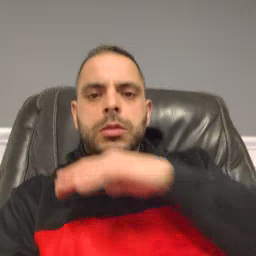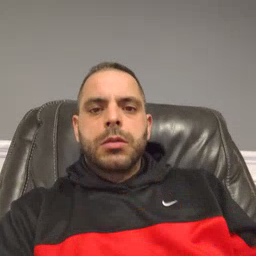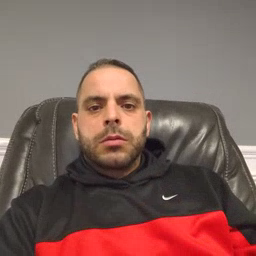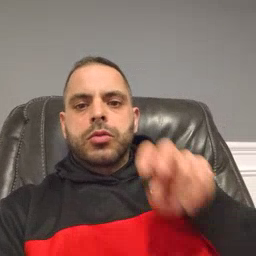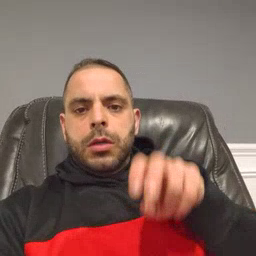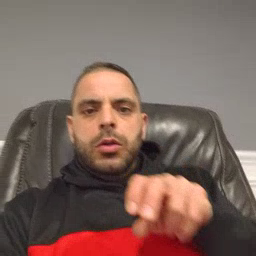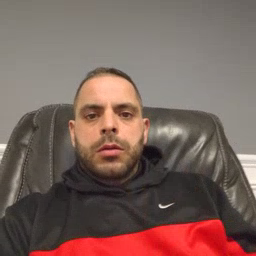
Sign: chair